Interaction volume radius: 10 \u00c5
Interaction volume height: 40 \u00c5
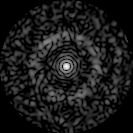
Disorder parameter: 0.8329